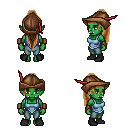
a pixel art fantasy rpg character, female body template, orc, green skin, blue vest, teal pants, brown extra-long topknot hairstyle, leather cap, leather bracers, black shoes, four views (front, back, left, right), 2x2 character sprite sheet, small pixel art, hard edges, no anti-aliasing